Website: ulta-beauty
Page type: billing-address
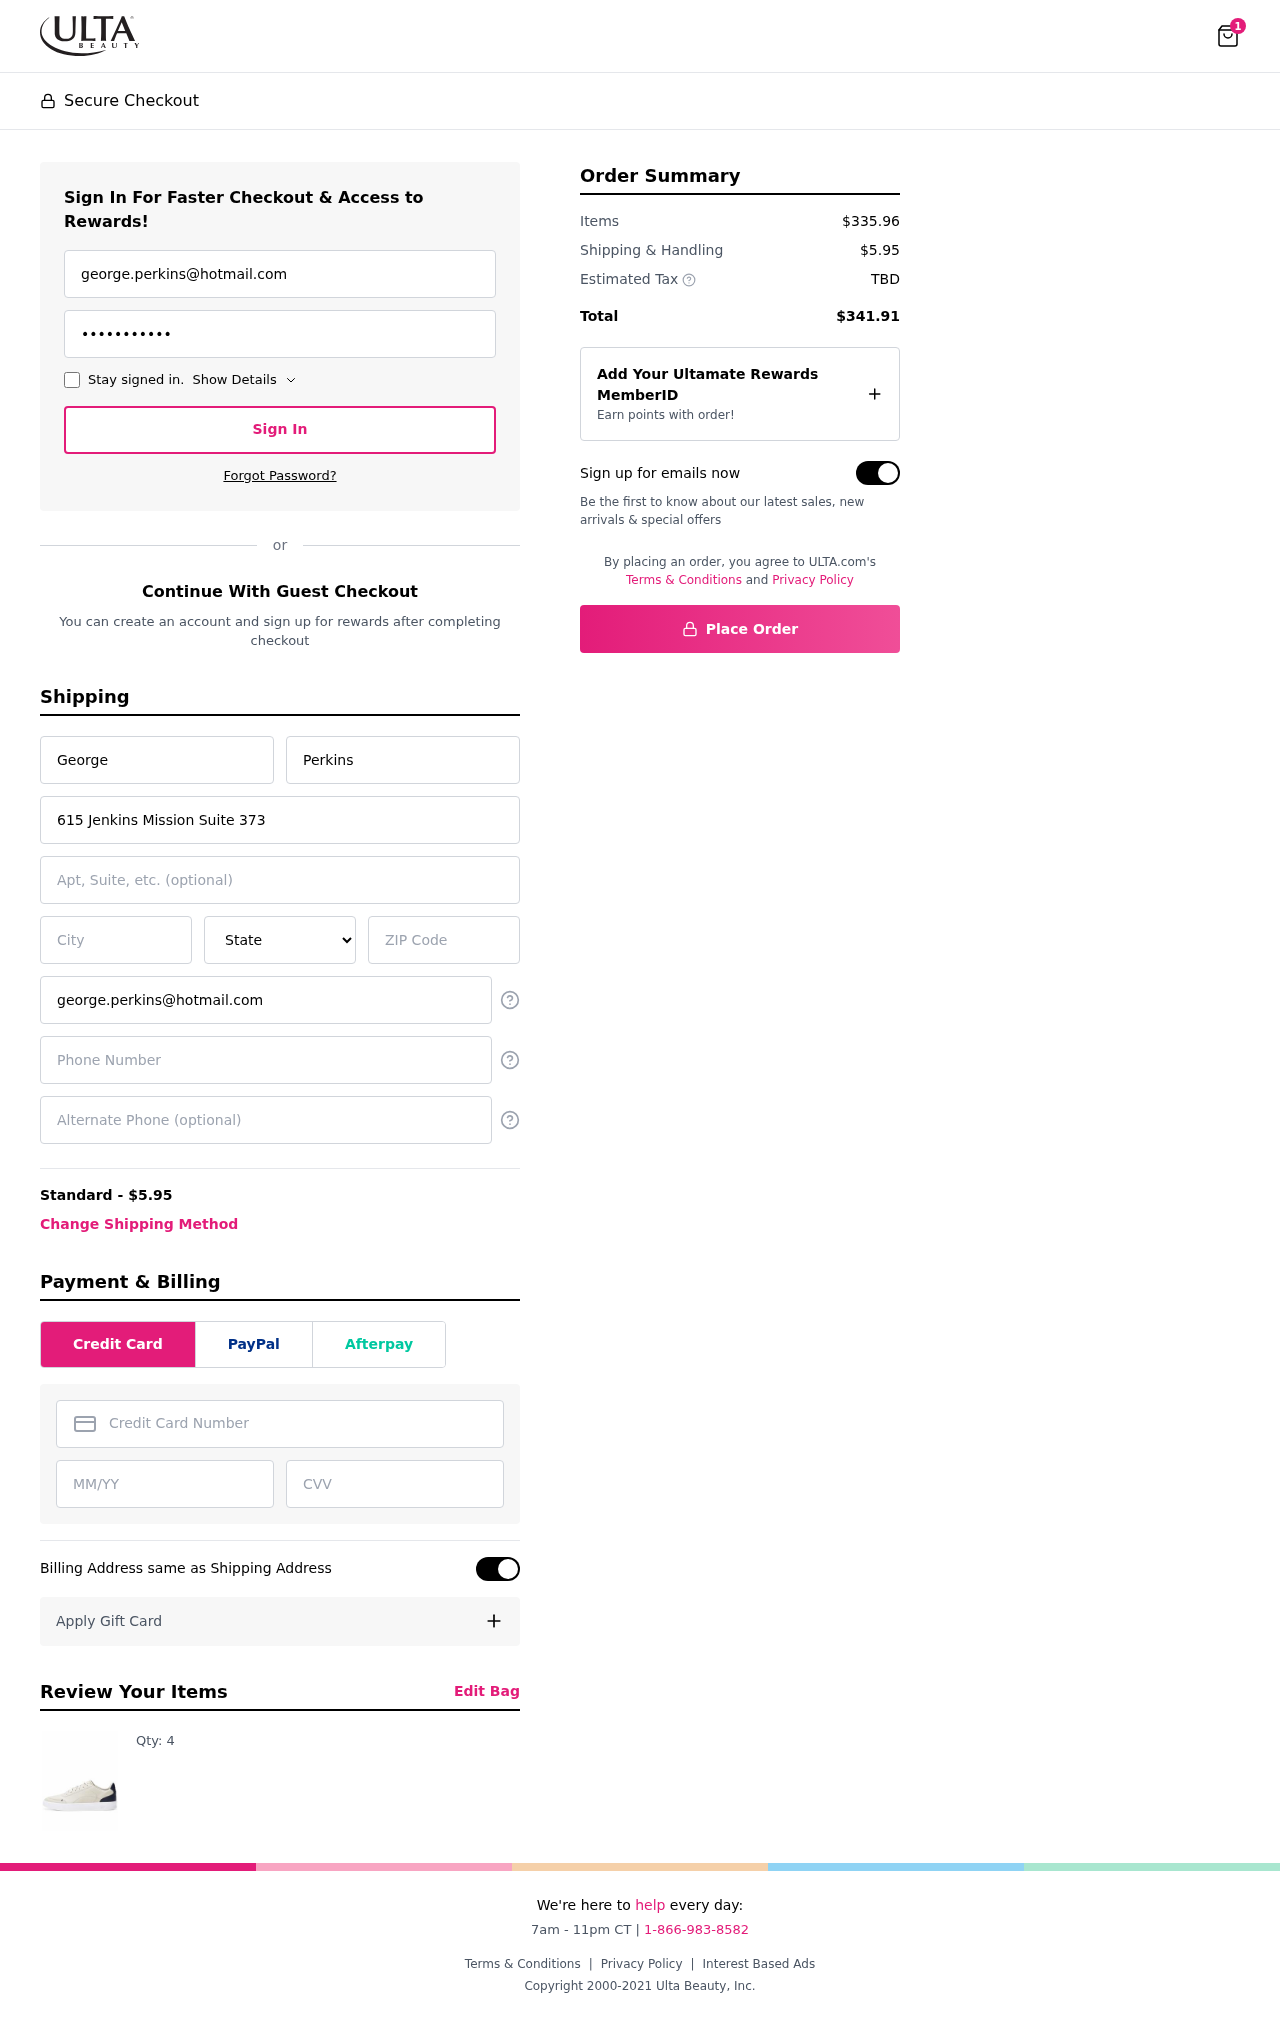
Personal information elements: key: PII_STATE
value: Arkansas
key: PII_EMAIL
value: george.perkins@hotmail.com
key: PII_FIRSTNAME
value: George
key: PII_LASTNAME
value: Perkins
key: PII_STREET
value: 615 Jenkins Mission Suite 373
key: PII_CITY
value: South Erin
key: PII_POSTCODE
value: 80711
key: PII_PHONE
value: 9635184891
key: PII_CARD_NUMBER
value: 5273 2251 1862 7209
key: PII_CARD_EXPIRY
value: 06/26
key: PII_CARD_CVV
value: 282
Product elements: key: PRODUCT1_QUANTITY
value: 4
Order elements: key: ORDER_NUM_ITEMS
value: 1
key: ORDER_SHIPPING_COST
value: $5.95
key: ORDER_SUBTOTAL
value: $335.96
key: ORDER_TOTAL
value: $341.91